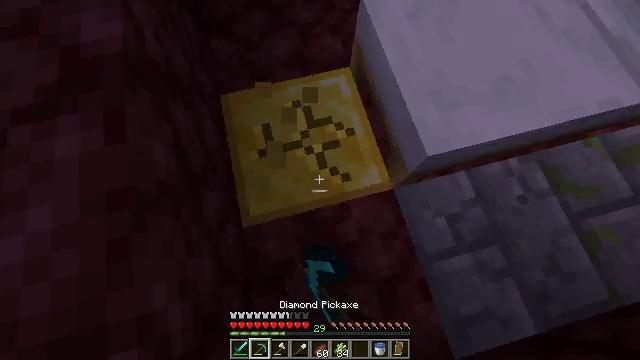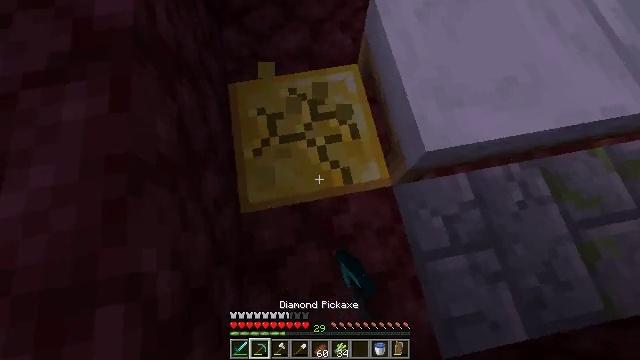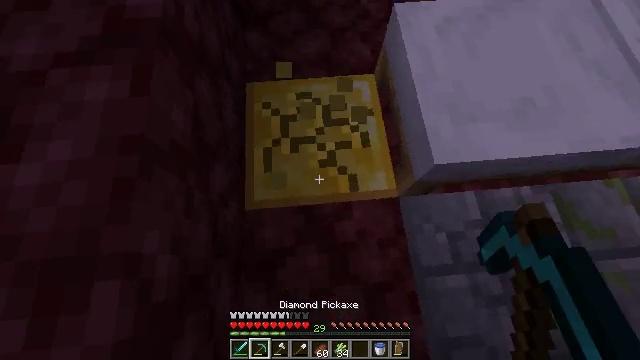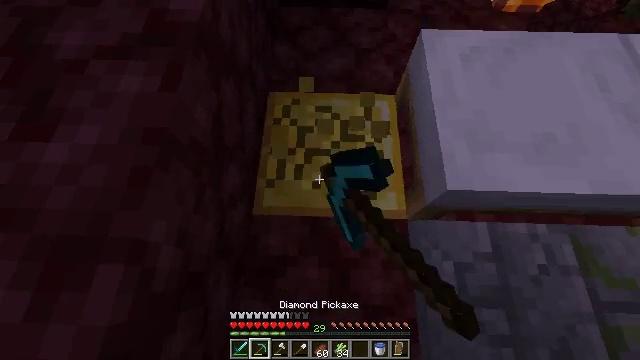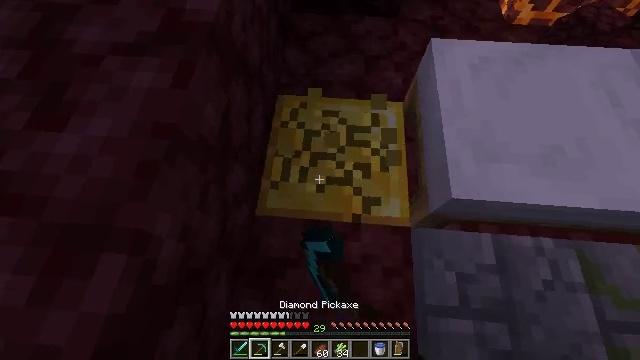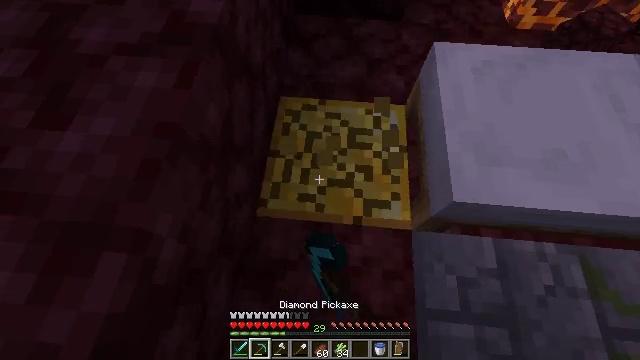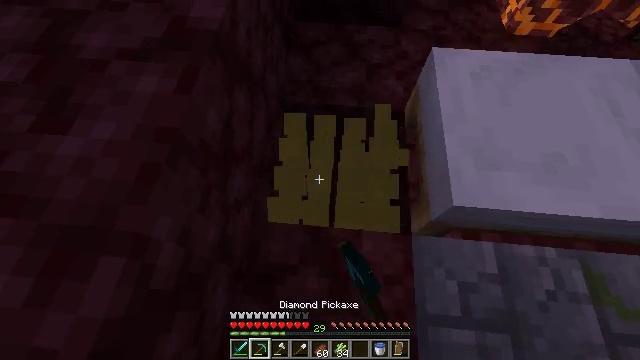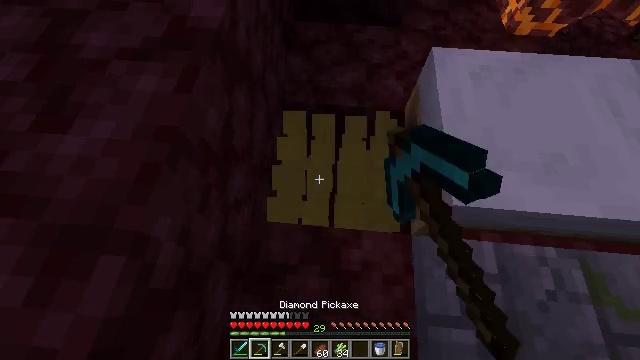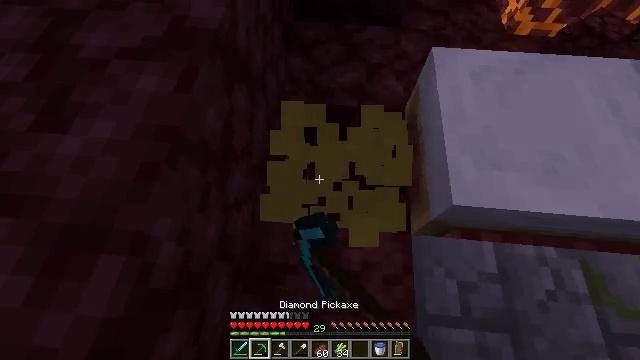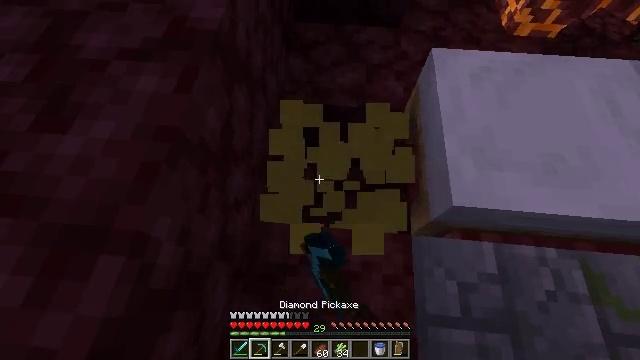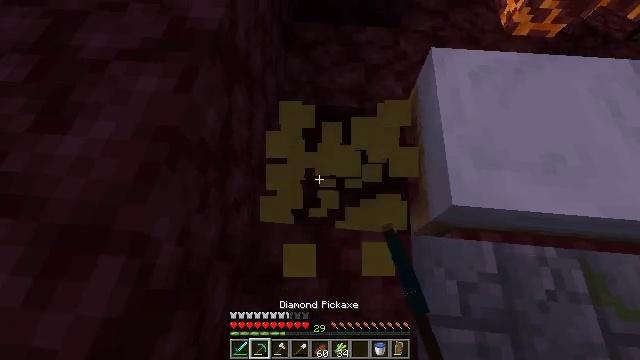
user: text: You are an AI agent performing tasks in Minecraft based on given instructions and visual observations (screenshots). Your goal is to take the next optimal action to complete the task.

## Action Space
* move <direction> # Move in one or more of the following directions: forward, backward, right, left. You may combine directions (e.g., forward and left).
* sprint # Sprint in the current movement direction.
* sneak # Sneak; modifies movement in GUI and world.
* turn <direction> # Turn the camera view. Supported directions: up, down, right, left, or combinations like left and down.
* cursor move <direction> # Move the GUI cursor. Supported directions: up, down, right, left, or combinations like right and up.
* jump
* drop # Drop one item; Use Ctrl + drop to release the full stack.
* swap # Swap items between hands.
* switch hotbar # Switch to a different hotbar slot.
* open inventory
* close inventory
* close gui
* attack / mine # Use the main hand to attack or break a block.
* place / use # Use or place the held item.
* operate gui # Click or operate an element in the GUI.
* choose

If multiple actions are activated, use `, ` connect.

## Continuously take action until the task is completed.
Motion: motion action
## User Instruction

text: Retrieve the valuable gold block.
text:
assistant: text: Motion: turn left, attack / mine
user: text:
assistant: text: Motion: turn left and up, attack / mine
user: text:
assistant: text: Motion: turn left and up, attack / mine
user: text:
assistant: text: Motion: turn left and up, attack / mine
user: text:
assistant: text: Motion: attack / mine
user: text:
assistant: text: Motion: turn up, attack / mine
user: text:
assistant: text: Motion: attack / mine
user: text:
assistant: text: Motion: attack / mine
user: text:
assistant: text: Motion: attack / mine
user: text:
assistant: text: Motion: attack / mine
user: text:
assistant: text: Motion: attack / mine